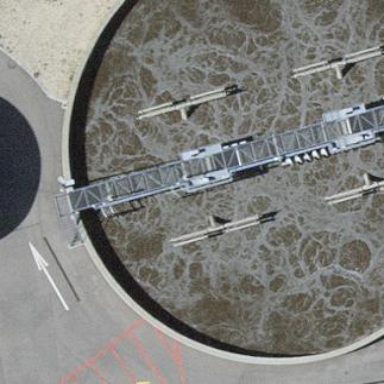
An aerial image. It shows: Image of wastewater.